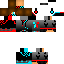
A male human skin with dark skin, wearing brown long hair dressed in a blue hoodie and red pants, featuring a closed mouth.